Question: I'm creating a game like <URL>
and I have a problem in validating the input. As you can see in the picture below it select two words. How can I fix this problem, please help.

This is My Game class
'''
import java.awt.Canvas;
import java.awt.event.KeyListener;
import java.awt.Dimension;
import java.awt.Graphics;
import java.awt.event.KeyEvent;
import java.awt.image.BufferStrategy;
import java.awt.image.BufferedImage;
import java.io.IOException;
import java.util.LinkedList;
import javax.imageio.ImageIO;
import javax.swing.JFrame;
public class Game extends Canvas implements Runnable, KeyListener
{
public static final int WIDTH = 640;
public static final int HEIGHT = 680;
public final String TITLE = "Game";
private boolean running = false;
private Thread thread;
private BufferedImage spriteSheet = null;
private BufferedImage background = null;
public int level = 1;
public int fps = 0;
public int score = 0;
private int enemy_count = 15;
private int enemy_killed = 0;
private int enemy_notkilled = 0;
private boolean target = false;
public String t = "";
private Controller c;
private Textures tex;
private LinkedList<Enemy> e = new LinkedList<Enemy>();
private Enemy enemy;
public void init()
{
requestFocus();
try
{
spriteSheet = ImageIO.read(getClass().getResource("/sprite_sheet.png"));
background = ImageIO.read(getClass().getResource("/background.png"));
}
catch(IOException e)
{
e.printStackTrace();
}
tex = new Textures(this);
c = new Controller(tex, this);
addKeyListener(this);
c.createEnemy(enemy_count);
e = c.getEnemy();
}
private synchronized void start()
{
if(running)
return;
running = true;
thread = new Thread(this);
thread.start();
}
private synchronized void stop()
{
if(!running)
return;
running = false;
try
{
thread.join();
}
catch(InterruptedException e)
{
e.printStackTrace();
}
System.exit(1);
}
public void run()
{
init();
long lastTime = System.nanoTime();
final double amountOfTicks= 60.0;
double ns = <PHONE> / amountOfTicks;
double delta = 0;
int frames = 0;
long timer = System.currentTimeMillis();
while(running)
{
long now = System.nanoTime();
delta += (now - lastTime) / ns;
lastTime = now;
if(delta >= 1)
{
update();
delta--;
}
render();
frames++;
if(System.currentTimeMillis() - timer > 1000)
{
timer += 1000;
fps = frames;
frames = 0;
}
}
stop();
}
private void update()
{
c.update();
if(enemy_killed + enemy_notkilled >= enemy_count)
{
e.clear();
t = "";
level++;
enemy_killed = 0;
enemy_notkilled = 0;
c.createEnemy(enemy_count);
}
}
private void render()
{
BufferStrategy bs = this.getBufferStrategy();
if(bs == null)
{
createBufferStrategy(3);
return;
}
Graphics g = bs.getDrawGraphics();
g.drawImage(background, 0, 0, null);
c.render(g);
g.dispose();
bs.show();
}
public void keyPressed(KeyEvent ek)
{
int key = ek.getKeyCode();
char character = Character.toLowerCase(ek.getKeyChar());
boolean result = isValid(key);
if(result && !target)
{
for(int i = 0; i < e.size(); i++)
if(e.get(i).getFirstLetter() == character && e.get(i).getOnScreen())
{
enemy = e.get(i);
t = enemy.getText();
if(enemy.getCurrentIndex() == 0)
enemy.addCurrentIndex();
target = true;
System.out.println("---"+enemy.text);
break;
}
}
else if(result && t.charAt(enemy.getCurrentIndex()) == character)
enemy.addCurrentIndex();
}
public void keyReleased(KeyEvent ek){ }
public void keyTyped(KeyEvent ek){ }
public static void main(String[] args)
{
Game game = new Game();
game.setPreferredSize(new Dimension(WIDTH, HEIGHT));
game.setMaximumSize(new Dimension(WIDTH, HEIGHT));
game.setMinimumSize(new Dimension(WIDTH, HEIGHT));
JFrame frame = new JFrame(game.TITLE);
frame.add(game);
frame.pack();
frame.setDefaultCloseOperation(JFrame.EXIT_ON_CLOSE);
frame.setResizable(false);
frame.setLocationRelativeTo(null);
frame.setVisible(true);
game.start();
}
public boolean isValid(int key)
{
return key >= 65 && key <= 90 ? true : false;
}
public BufferedImage getSpriteSheet()
{
return spriteSheet;
}
public int getEnemy_count()
{
return enemy_count;
}
public void setEnemy_count(int enemy_count)
{
this.enemy_count = enemy_count;
}
public int getEnemy_killed()
{
return enemy_killed;
}
public void setEnemy_killed(int enemy_killed)
{
this.enemy_killed = enemy_killed;
}
public int getEnemy_notkilled()
{
return enemy_notkilled;
}
public void setEnemy_notkilled(int enemy_notkilled)
{
this.enemy_notkilled = enemy_notkilled;
}
public void addScore(int k)
{
score += k;
}
public void falseTarget()
{
target = false;
}
public String getT()
{
return t;
}
public void setT(String k)
{
t = k;
}
'''
}
This is my Enemy Class
'''
import java.awt.*;
import java.awt.font.TextAttribute;
import java.text.AttributedString;
public class Enemy
{
private double x ,y;
public String text;
private char firstLetter;
private AttributedString as;
private Controller c;
private Textures tex;
private Game game;
private int currentIndex = 0;
private int textLength = 0;
private double speed = 0.0;
private int stringWidth = 0;
private boolean onScreen = false;
public Enemy(double x, double y, double speed, Textures tex, Controller c, Game game, String text, int stringWidth)
{
this.x = x;
this.y = y;
this.tex = tex;
this.text = text;
this.game = game;
this.c = c;
this.speed = speed;
firstLetter = this.text.charAt(0);
textLength = this.text.length();
this.stringWidth = stringWidth;
}
public void update()
{
y += speed;
if(y >= 0)
onScreen = true;
if(currentIndex >= textLength)
{
game.addScore(5);
game.setT("");
c.removeEnemy(this);
game.setEnemy_killed(game.getEnemy_killed() + 1);
game.falseTarget();
}
if(y >= Game.HEIGHT - 50)
{
//game.decreaseHealth();
game.setT("");
c.removeEnemy(this);
game.setEnemy_notkilled(game.getEnemy_notkilled() + 1);
game.falseTarget();
game.t ="";
}
}
public void render(Graphics g)
{
g.drawImage(tex.enemy, (int)x, (int)y, null);
as = new AttributedString(text);
if(currentIndex >= 1)
as.addAttribute(TextAttribute.FOREGROUND, Color.WHITE, 0, currentIndex);
as.addAttribute(TextAttribute.FONT, new Font("Consolas", Font.BOLD, 12), 0, text.length());
g.drawString(as.getIterator(), (int)x + getAdd(stringWidth), (int)y + 13);
}
public double getX()
{
return x;
}
public double getY()
{
return y;
}
public String getText()
{
return text;
}
public char getFirstLetter()
{
return firstLetter;
}
public void addCurrentIndex()
{
currentIndex++;
}
public int getCurrentIndex()
{
return currentIndex;
}
public int getTextLength()
{
return textLength;
}
public int getAdd(int width)
{
return (96 / 2) - (width / 2);
}
public boolean getOnScreen()
{
return onScreen;
}
'''
}
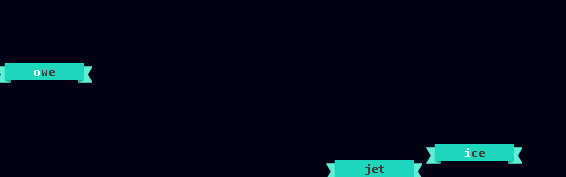
Answer: The problem is that you're calling 'falseTarget()' whenever an 'enemy' moves out of the screen. In your example, you assigned 'target = true' when you pressed the 'o' (for the 'enemy' named "owe"), but then a different 'enemy' (maybe "jet", maybe an enemy that is no longer visible) finished "dropping" out of the screen ('y >= Game.HEIGHT - 50'), so you called 'falseTarget()' - and thus, when you pressed 'i' you started a new 'enemy' ("ice").
What you want to do is call 'falseTarget()' in this case only if the 'enemy' that dropped out of the screen is the one that's currently being targeted:
'''
if(y >= Game.HEIGHT - 50)
{
//game.decreaseHealth();
//game.setT(""); // <-- Commented this line out
c.removeEnemy(this);
game.setEnemy_notkilled(game.getEnemy_notkilled() + 1);
if(game.getT().equals(text)) // <-- Added this if before calling falseTarget()
{ // and clearing the game's current enemy text
game.falseTarget();
game.t ="";
}
}
'''